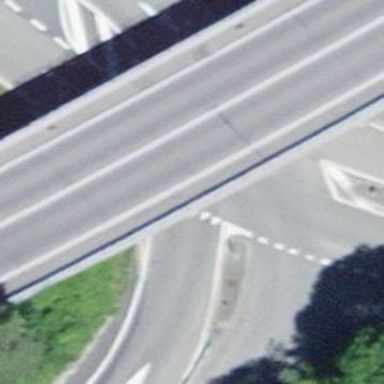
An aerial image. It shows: Man-made bridge.